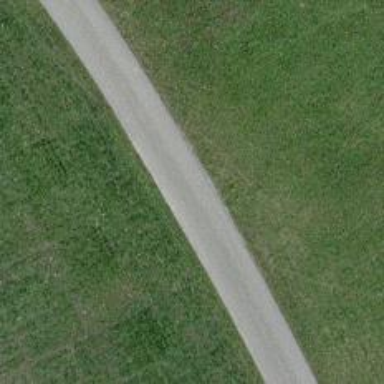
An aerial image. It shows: Unclassified paved road.